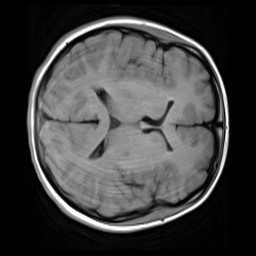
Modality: T1w
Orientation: axial
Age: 20
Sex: female
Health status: healthy
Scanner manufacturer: siemens
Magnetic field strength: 3 T
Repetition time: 4.1 s
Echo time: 0.0085 s